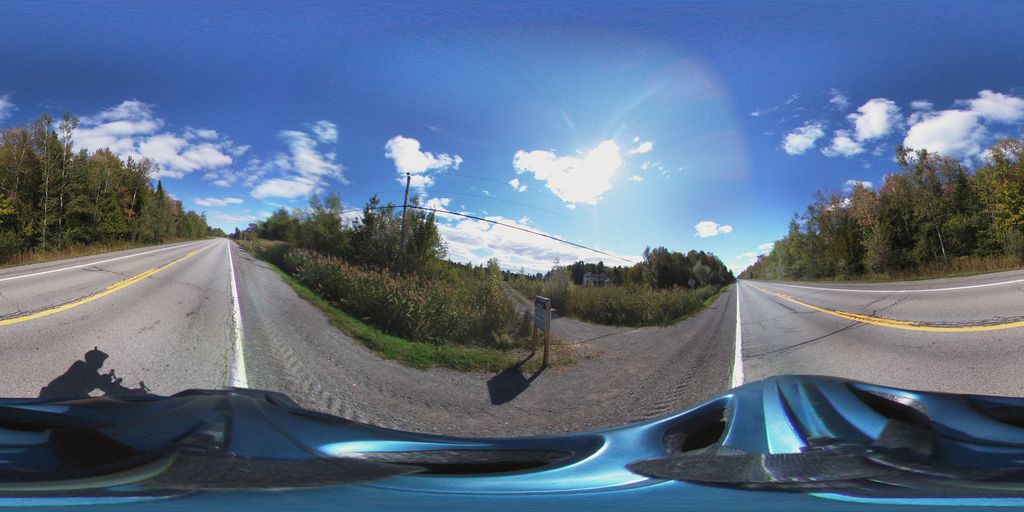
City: ottawa-gatineau